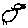
Label: bird